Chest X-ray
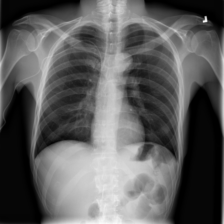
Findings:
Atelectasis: negative
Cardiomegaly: negative
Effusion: negative
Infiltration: negative
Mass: negative
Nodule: negative
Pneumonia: negative
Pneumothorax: negative
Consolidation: negative
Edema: negative
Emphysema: negative
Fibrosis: negative
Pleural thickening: negative
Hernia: negative